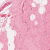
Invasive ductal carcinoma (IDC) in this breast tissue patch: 0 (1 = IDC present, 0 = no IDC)